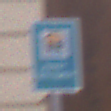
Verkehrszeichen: Wasserschutzgebiet
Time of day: MorningAfternoon
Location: Outdoor (Urban)
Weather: PartlyCloudy
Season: NotSpecified
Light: Natural